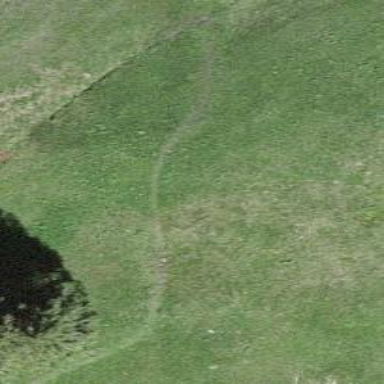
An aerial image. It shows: Unpaved path.